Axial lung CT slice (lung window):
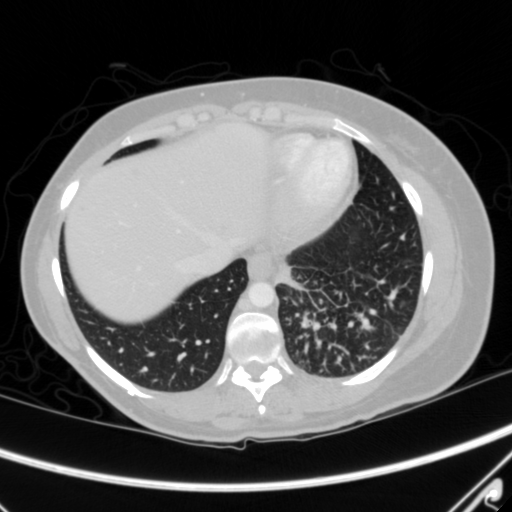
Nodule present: no